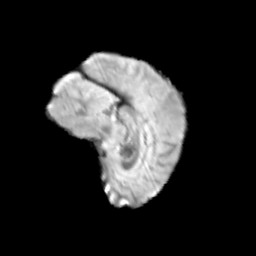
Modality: T2w
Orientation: sagittal
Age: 13
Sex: female
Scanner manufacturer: siemens
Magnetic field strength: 3 T
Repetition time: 3.8 s
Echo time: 0.07 s